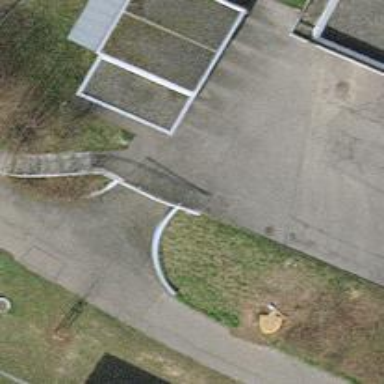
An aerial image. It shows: Retaining wall.